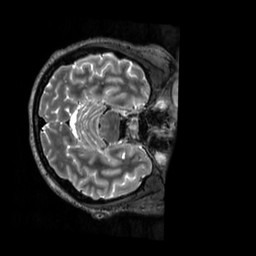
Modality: T2w
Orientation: axial
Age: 40
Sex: female
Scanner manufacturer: siemens
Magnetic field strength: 3 T
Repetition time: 3.2 s
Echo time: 0.728 s